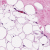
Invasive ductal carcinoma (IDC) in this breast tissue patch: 0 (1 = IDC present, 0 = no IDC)